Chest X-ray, AP view. Patient: 28 years old, sex M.
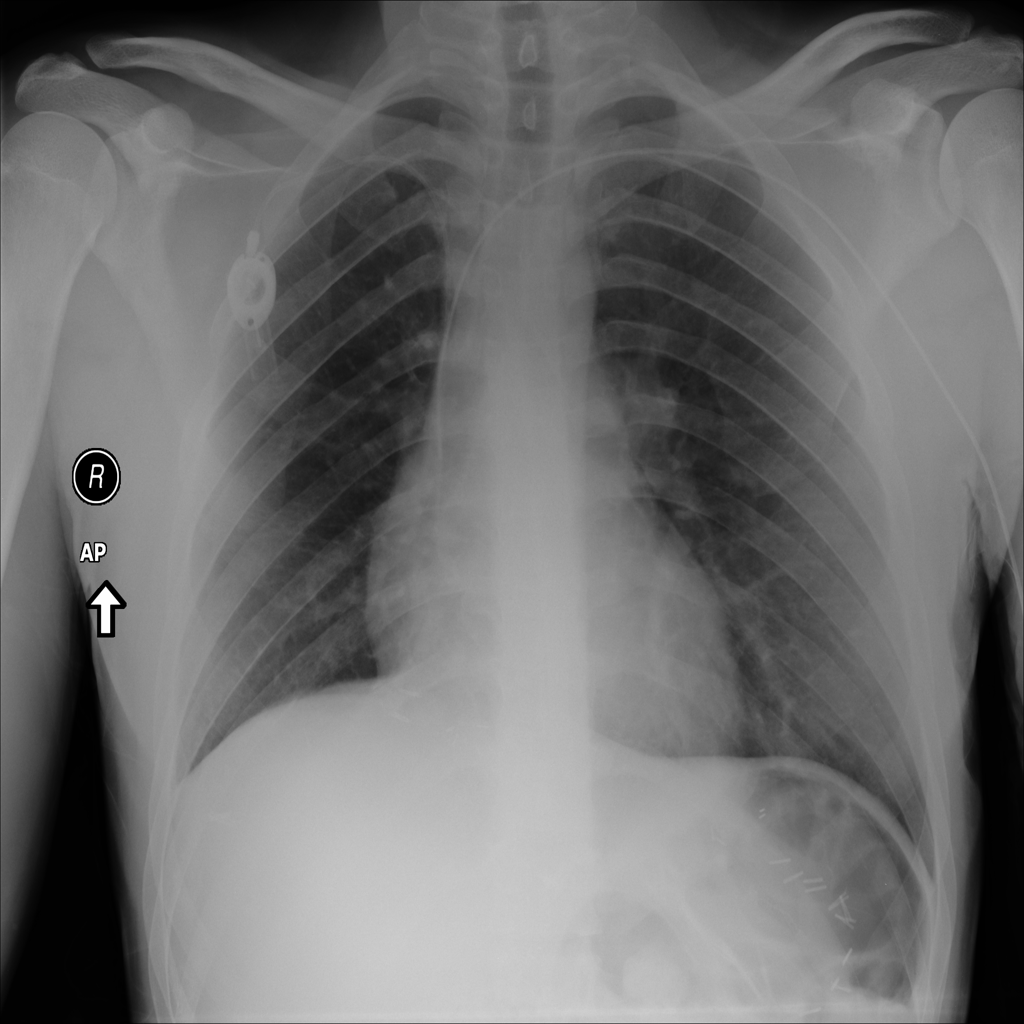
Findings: No Finding